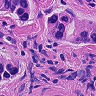
Metastatic tissue present: yes